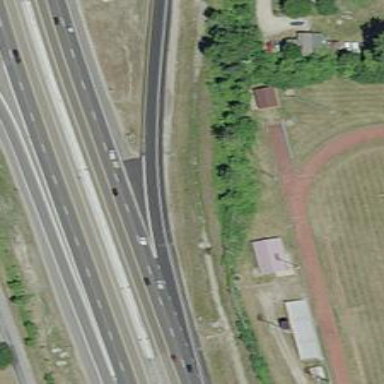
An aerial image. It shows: Motorway junction.